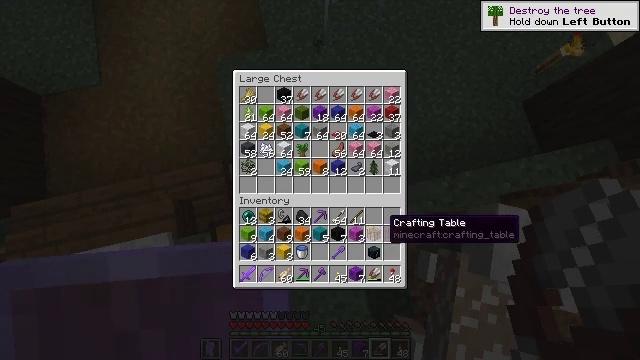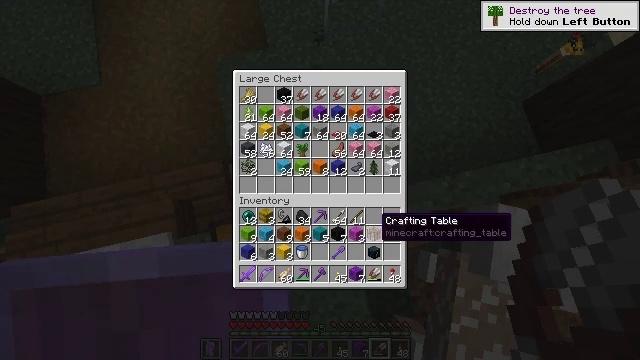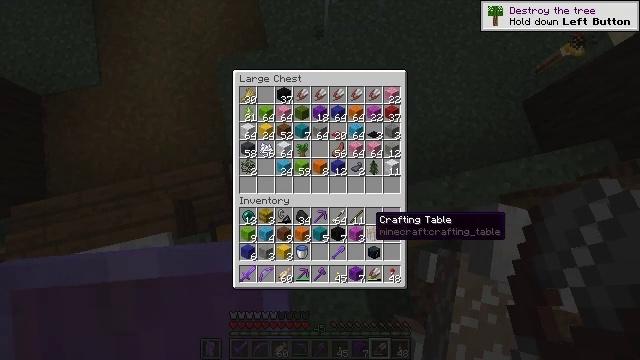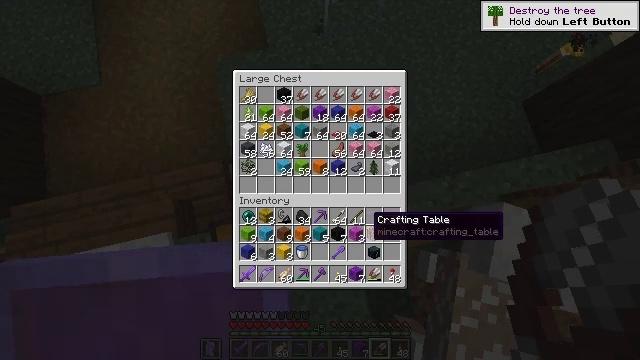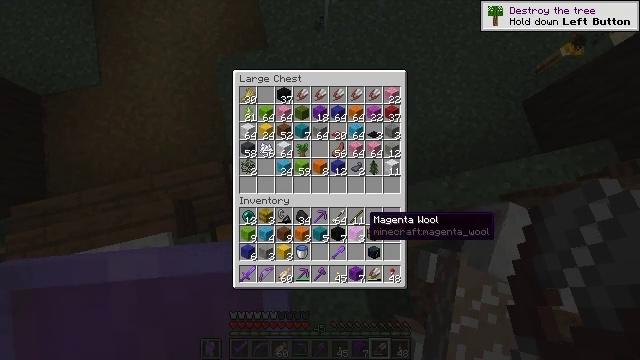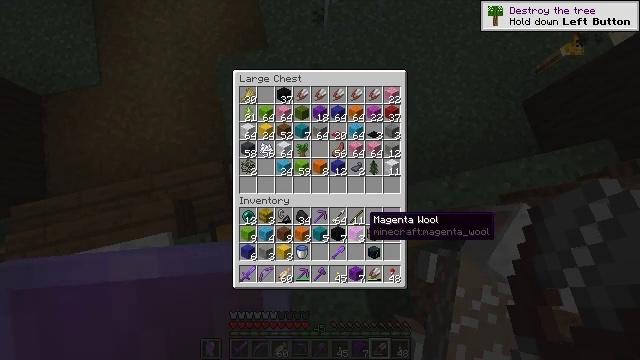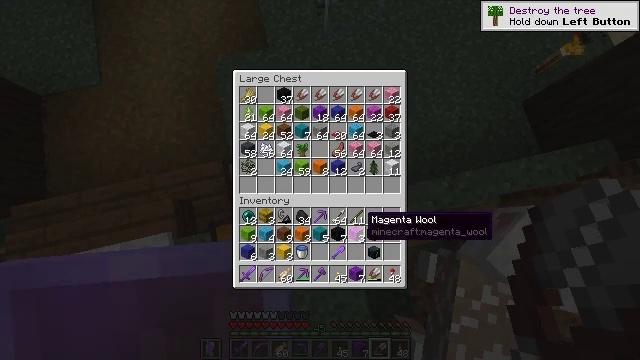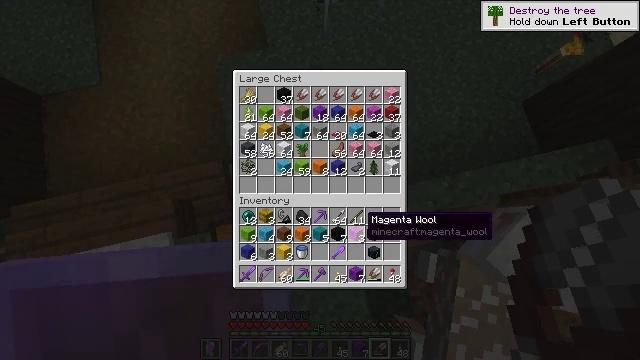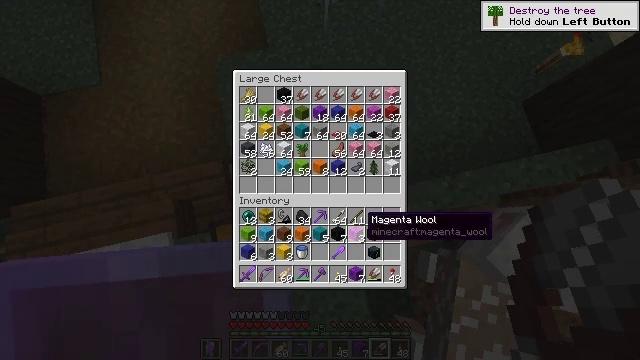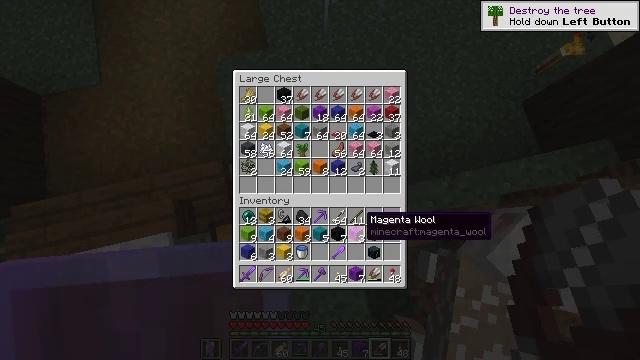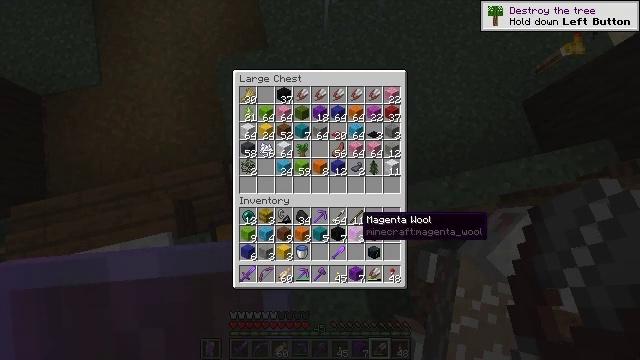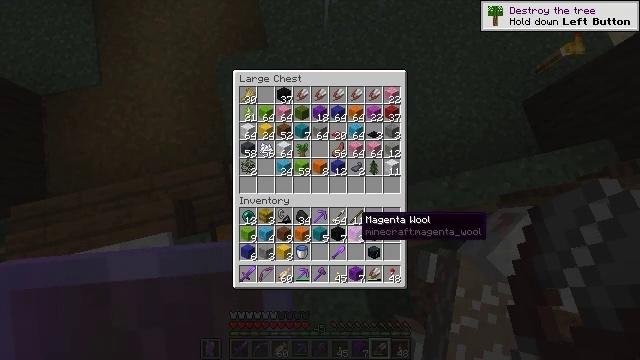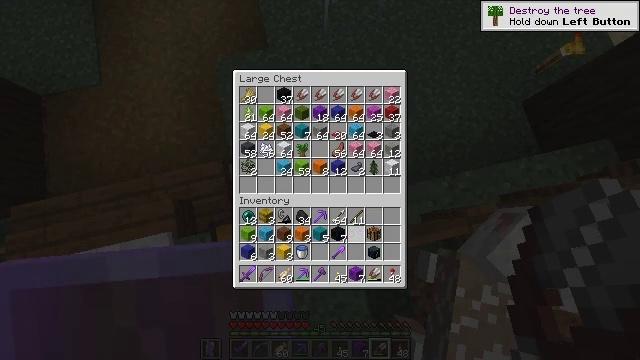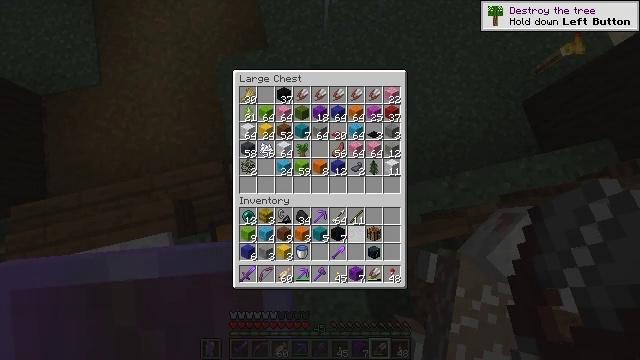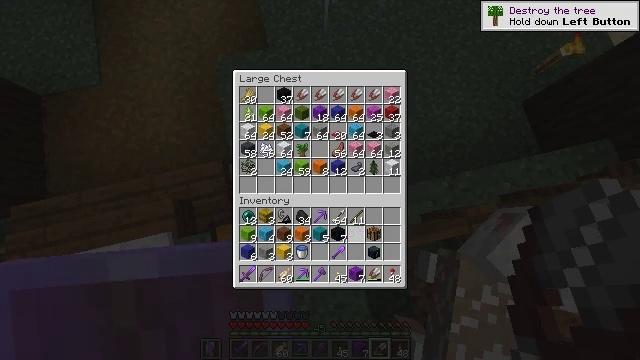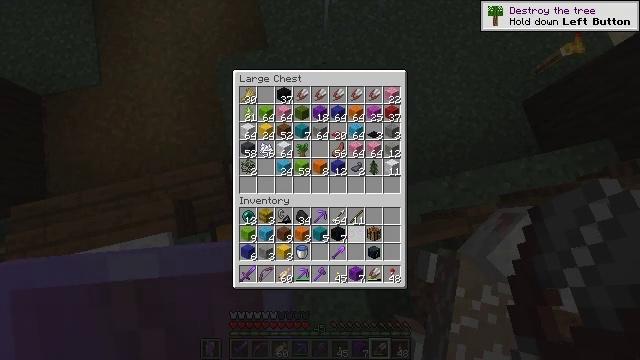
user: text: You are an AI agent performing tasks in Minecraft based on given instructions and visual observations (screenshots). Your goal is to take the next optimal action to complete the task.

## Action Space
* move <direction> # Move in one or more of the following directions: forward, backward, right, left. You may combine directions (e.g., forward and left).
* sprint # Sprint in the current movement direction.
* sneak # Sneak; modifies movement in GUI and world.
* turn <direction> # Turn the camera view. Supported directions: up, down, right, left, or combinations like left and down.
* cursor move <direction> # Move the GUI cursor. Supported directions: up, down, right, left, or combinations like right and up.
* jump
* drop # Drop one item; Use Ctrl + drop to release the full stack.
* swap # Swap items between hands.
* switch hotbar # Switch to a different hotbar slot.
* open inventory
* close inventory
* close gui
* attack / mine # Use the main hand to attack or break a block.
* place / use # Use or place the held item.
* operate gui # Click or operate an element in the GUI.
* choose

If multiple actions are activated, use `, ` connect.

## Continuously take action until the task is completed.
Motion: motion action
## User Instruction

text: Obtain the light blue shulker box by mining it.
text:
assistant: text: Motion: sneak, turn left
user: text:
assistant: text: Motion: sneak
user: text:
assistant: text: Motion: sneak
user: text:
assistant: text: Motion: sneak
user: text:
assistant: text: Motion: sneak
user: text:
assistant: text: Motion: sneak
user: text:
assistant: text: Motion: sneak
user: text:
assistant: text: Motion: sneak
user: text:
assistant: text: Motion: sneak
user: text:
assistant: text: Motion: sneak
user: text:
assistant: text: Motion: sneak
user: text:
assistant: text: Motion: sneak, attack / mine
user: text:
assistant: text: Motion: sneak, attack / mine
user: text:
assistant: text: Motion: sneak, attack / mine
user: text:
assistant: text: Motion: sneak
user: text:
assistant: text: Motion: sneak
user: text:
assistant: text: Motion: sneak
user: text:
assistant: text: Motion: sneak
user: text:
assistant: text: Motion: sneak
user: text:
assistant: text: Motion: sneak
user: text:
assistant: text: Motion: sneak
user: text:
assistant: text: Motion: sneak
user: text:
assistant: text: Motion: sneak
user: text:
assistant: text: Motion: sneak
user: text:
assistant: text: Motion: sneak, attack / mine
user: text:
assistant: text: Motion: sneak, attack / mine
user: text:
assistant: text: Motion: sneak
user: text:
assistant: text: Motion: sneak
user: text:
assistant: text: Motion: sneak
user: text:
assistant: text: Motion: sneak